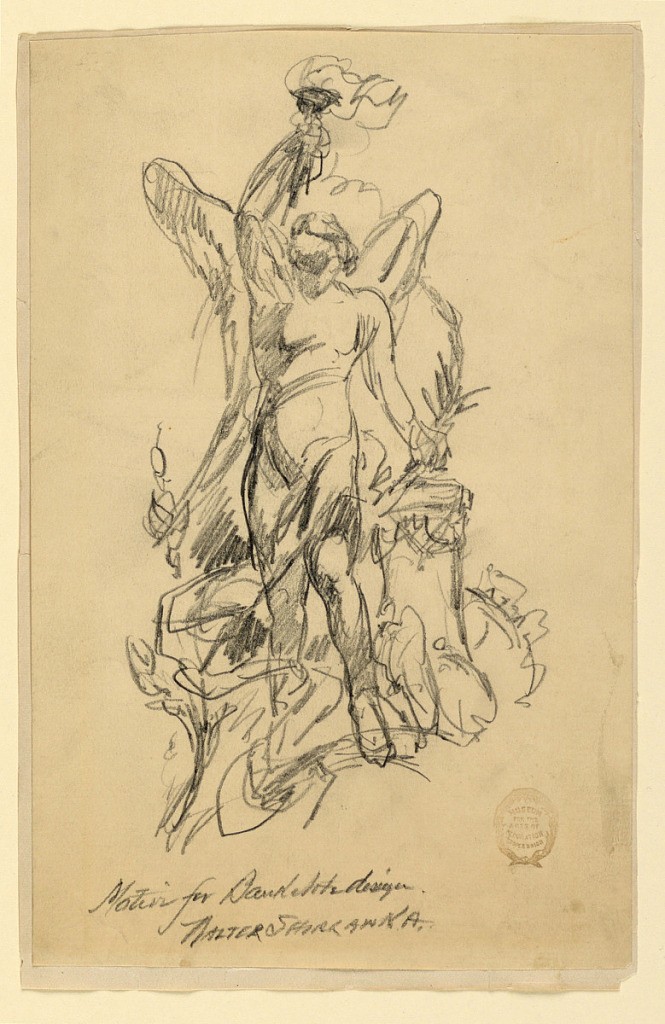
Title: Motif for Bank Note Design
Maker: Walter Shirlaw, American, b. Scotland, 1838–1909
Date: ca. 1895
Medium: Graphite on paper
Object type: Drawing
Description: A female winged genius, shown from the front. She raises a torch with her right hand, her left hand holds a branch.